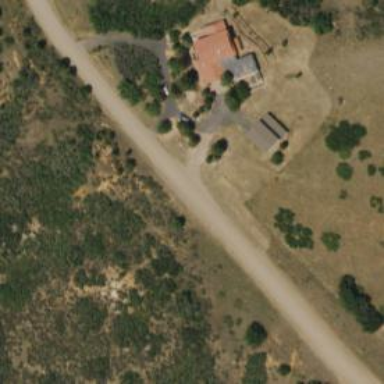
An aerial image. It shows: Driveway leading to service road.